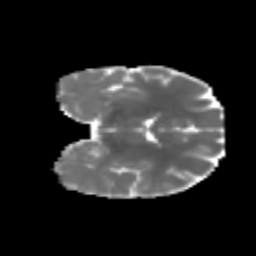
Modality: MD
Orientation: coronal
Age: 21
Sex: female
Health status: healthy